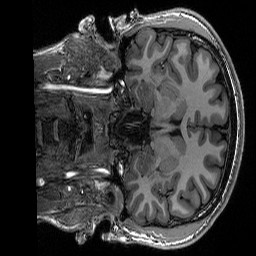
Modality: T1w
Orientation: coronal
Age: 22
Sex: male
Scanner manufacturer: siemens
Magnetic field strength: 3 T
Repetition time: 2.53 s
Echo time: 0.0033 s